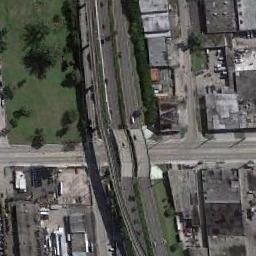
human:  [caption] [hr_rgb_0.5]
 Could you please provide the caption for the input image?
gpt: Many buildings of different shapes and sizes are beside the overpass .

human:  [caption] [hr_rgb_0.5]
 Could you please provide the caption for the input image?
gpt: The overpass is over the road and the overpass is surrounded by lots of buildings and a green space .

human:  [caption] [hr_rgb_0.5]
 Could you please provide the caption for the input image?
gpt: Here are two parallel overpasses .

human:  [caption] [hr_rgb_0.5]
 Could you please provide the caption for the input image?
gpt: The overpass is next to some houses .

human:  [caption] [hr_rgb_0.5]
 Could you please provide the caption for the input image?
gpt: There are some buildings and green lawns beside the overpass .